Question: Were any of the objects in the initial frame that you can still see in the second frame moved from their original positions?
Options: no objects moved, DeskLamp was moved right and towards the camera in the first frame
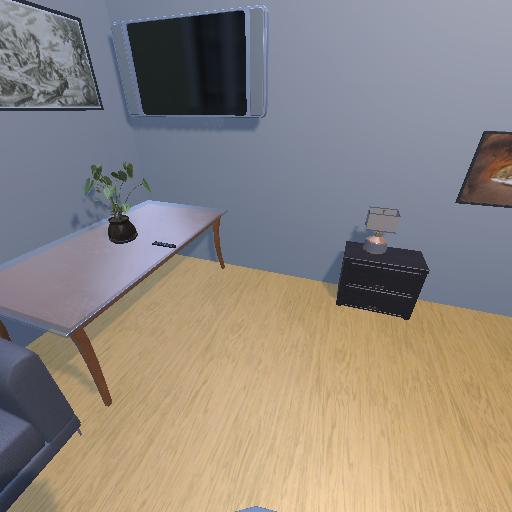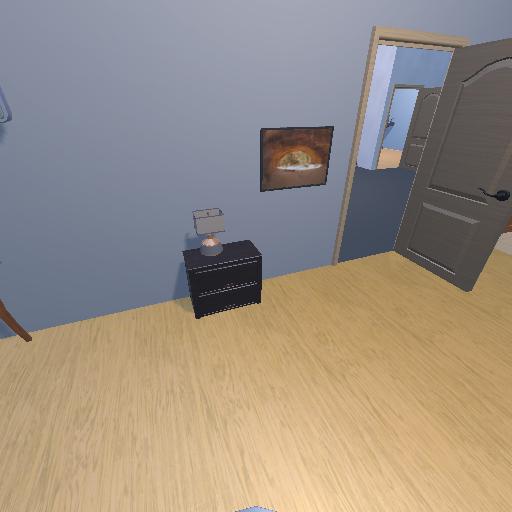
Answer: no objects moved